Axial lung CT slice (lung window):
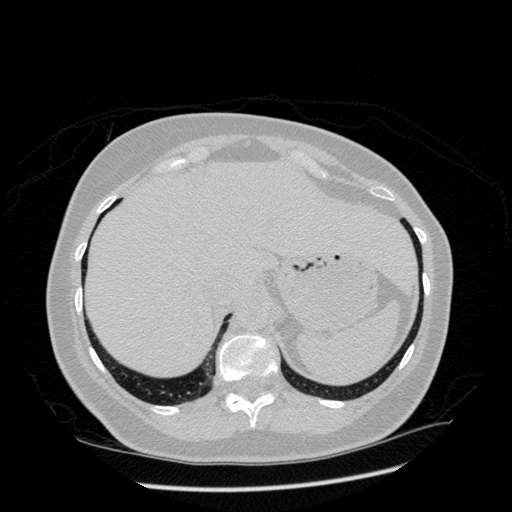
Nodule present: no